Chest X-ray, AP view. Patient: 58 years old, sex M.
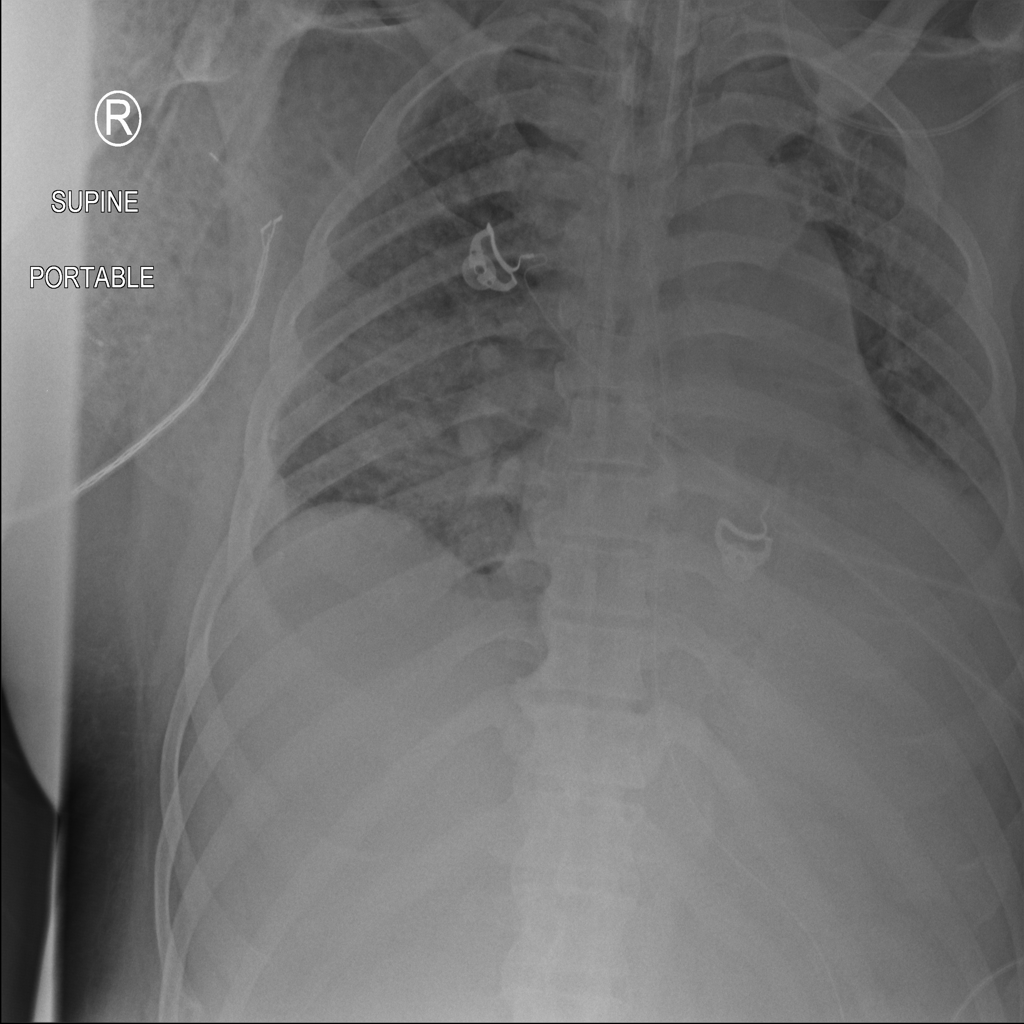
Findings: Atelectasis, Consolidation